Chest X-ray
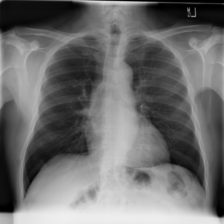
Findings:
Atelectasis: negative
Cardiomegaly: negative
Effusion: negative
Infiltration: negative
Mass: negative
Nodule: negative
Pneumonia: negative
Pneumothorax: negative
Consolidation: negative
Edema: negative
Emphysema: negative
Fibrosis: negative
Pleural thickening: negative
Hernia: negative